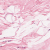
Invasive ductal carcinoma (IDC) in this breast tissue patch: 0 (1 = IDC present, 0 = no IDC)